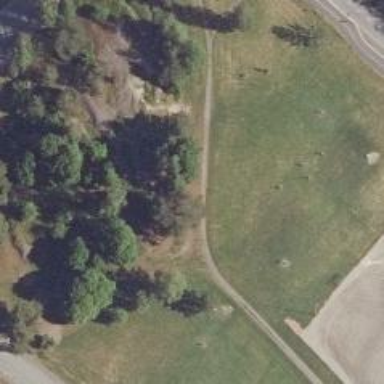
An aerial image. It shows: Disc golf tee.